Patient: sex F, age 46
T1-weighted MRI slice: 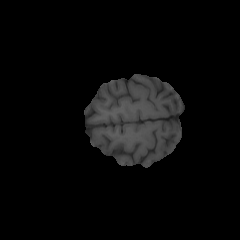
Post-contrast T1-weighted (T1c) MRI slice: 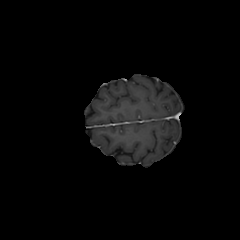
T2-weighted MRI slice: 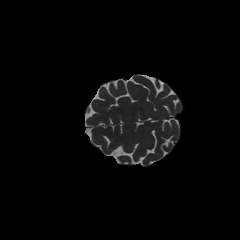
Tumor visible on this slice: no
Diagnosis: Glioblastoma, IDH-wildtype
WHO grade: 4